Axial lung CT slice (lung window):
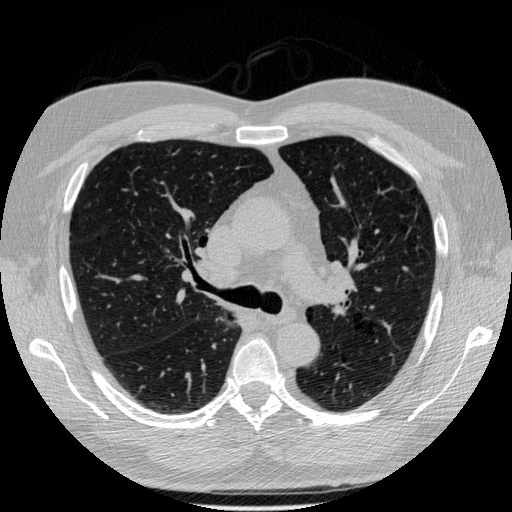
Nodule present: no